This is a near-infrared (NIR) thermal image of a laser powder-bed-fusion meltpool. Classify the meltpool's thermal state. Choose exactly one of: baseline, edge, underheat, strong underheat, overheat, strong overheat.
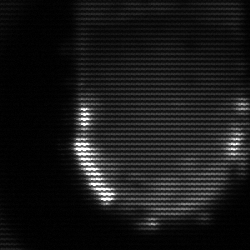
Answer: baseline